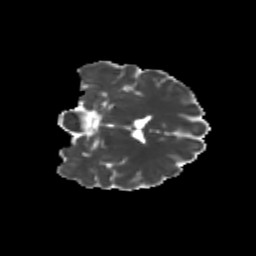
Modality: MD
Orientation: coronal
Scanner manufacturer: siemens
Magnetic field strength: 3 T
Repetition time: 9.2 s
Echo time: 0.084 s